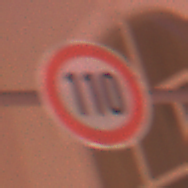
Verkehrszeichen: Geschwindigkeit110
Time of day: Night
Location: Outdoor (Urban)
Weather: Overcast
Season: Winter
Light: Artificial